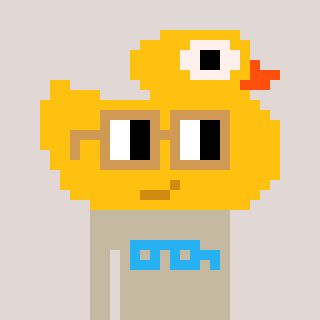
a pixel art character with square brown glasses, a ducky-shaped head and a bege-colored body on a warm background